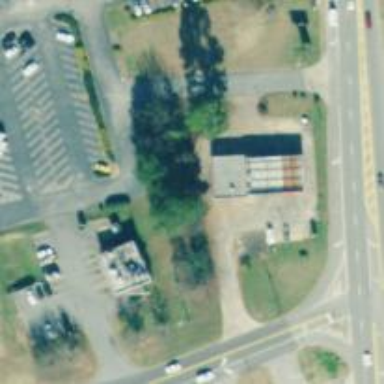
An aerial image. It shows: Convenience shop.